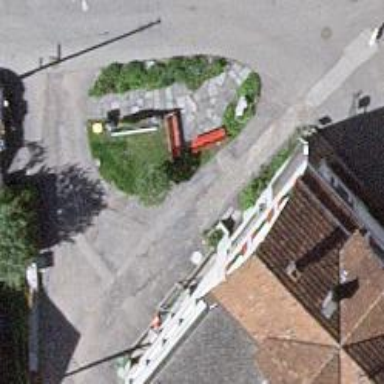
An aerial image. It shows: Red bench.